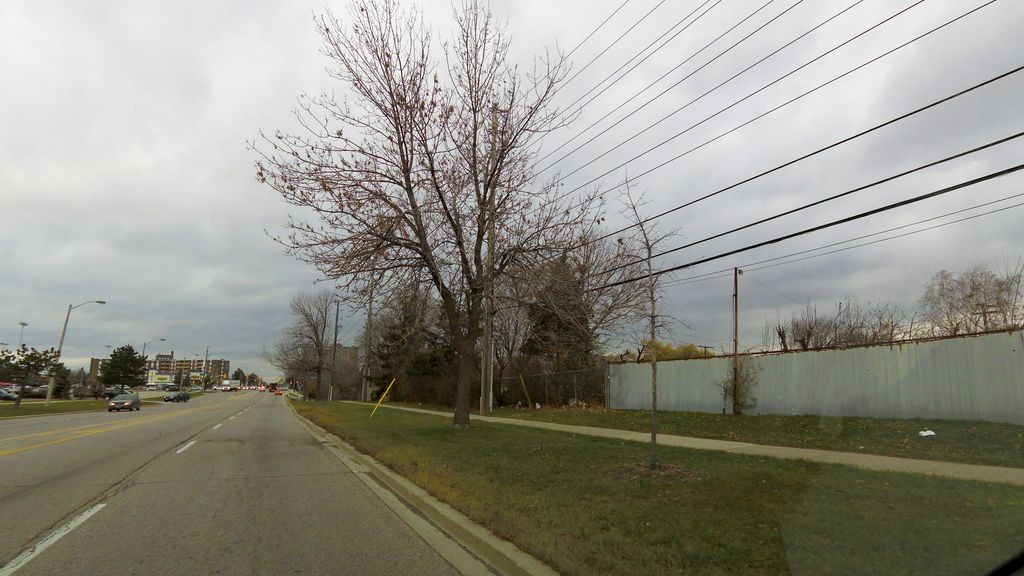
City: toronto